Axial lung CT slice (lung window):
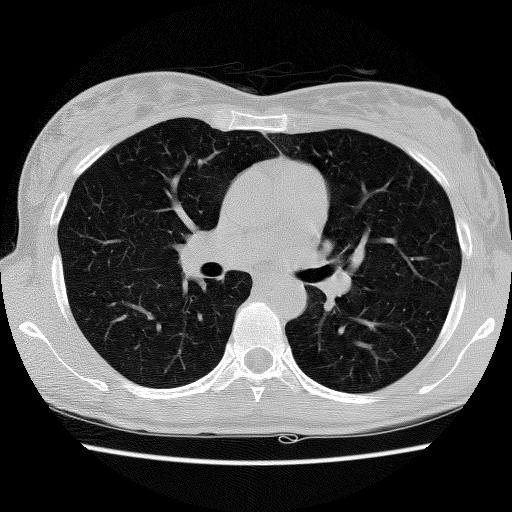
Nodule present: no